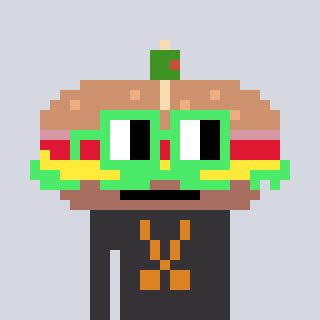
a pixel art character with square light green glasses, a sandwich-shaped head and a grayscale-colored body on a cool background